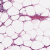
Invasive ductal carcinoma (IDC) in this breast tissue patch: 0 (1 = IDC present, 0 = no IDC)